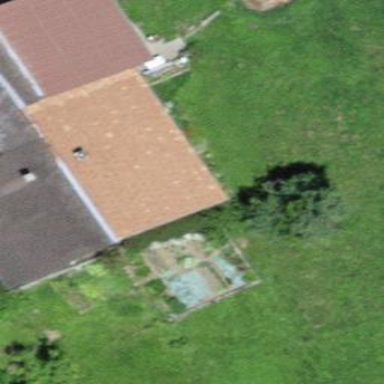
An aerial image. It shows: Farm building.